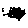
Label: hexagon